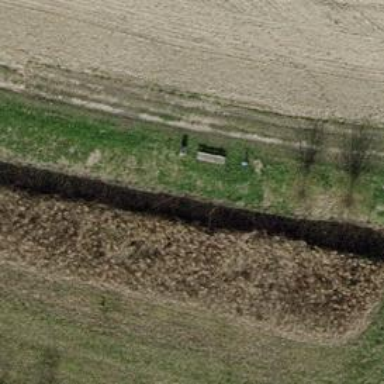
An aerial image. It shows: Bench.